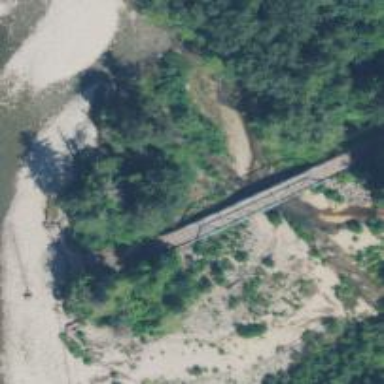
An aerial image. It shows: Path on bridge.